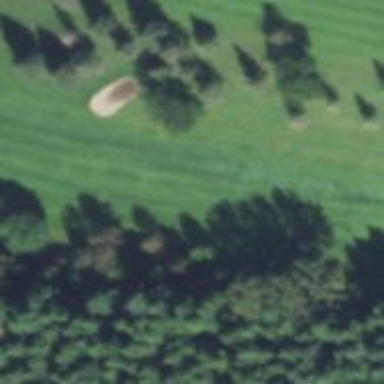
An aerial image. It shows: Golf fairway surrounded by grass.